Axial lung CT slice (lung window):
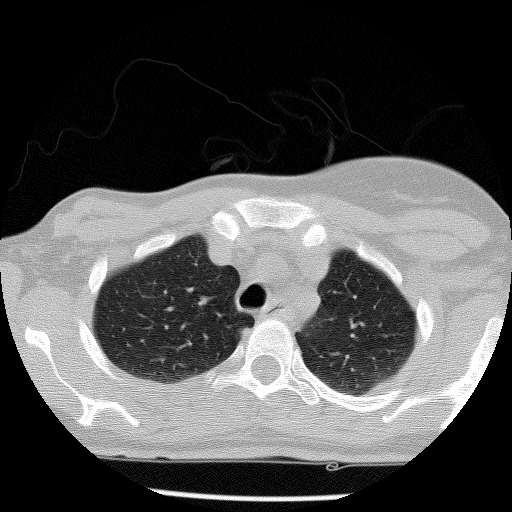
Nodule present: no